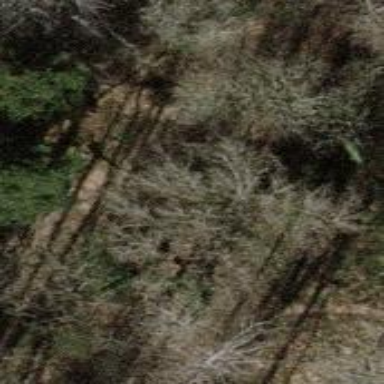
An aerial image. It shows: Path on the ground.